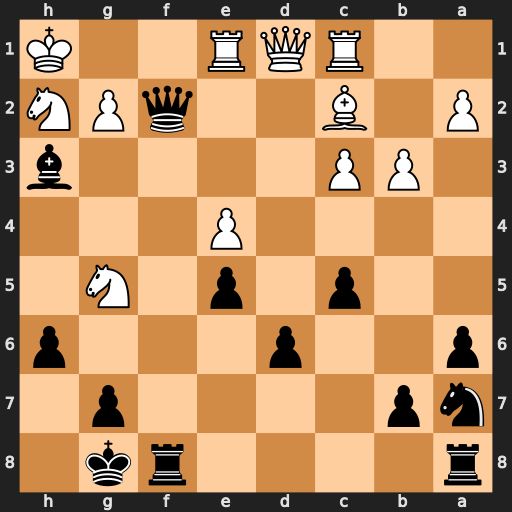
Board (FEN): r4rk1/np4p1/p2p3p/2p1p1N1/4P3/1PP4b/P1B2qPN/2RQR2K
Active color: b
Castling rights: -
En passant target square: -
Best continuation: Qxg2#